Question: This is my code:
'''
extends layout
block content
h1= title
div(id="rename", class="Name", onload='name("rename", "editor")')
form(id = "filename", method ="post")
input(id="new_name", type ="text", placeholder="File Name")
input(id="Okay", type="submit", value="Okay")
div(id="editor")
|Welcome to the home pages
|This is the first Paragraph
script(src="javascripts/ace.js", type="text/javascript")
script.
var editor=ace.edit("editor")
script(src="/jvm.js", type="text/javascript")
script.
function name(id, id2){
document.getElementById(id).style.display = 'block';
document.getElementById(id2).style.display = 'none';
//document.getElementById(id3).style.display = 'none';
}
'''
When I run it on the web, my javascript function is not being called. I can't seem to figure out why, however I think it has to do with syntax. I don't think I am using the right quotations when I am calling the function.
Here is how it looks when I inspect elements on the web browser.

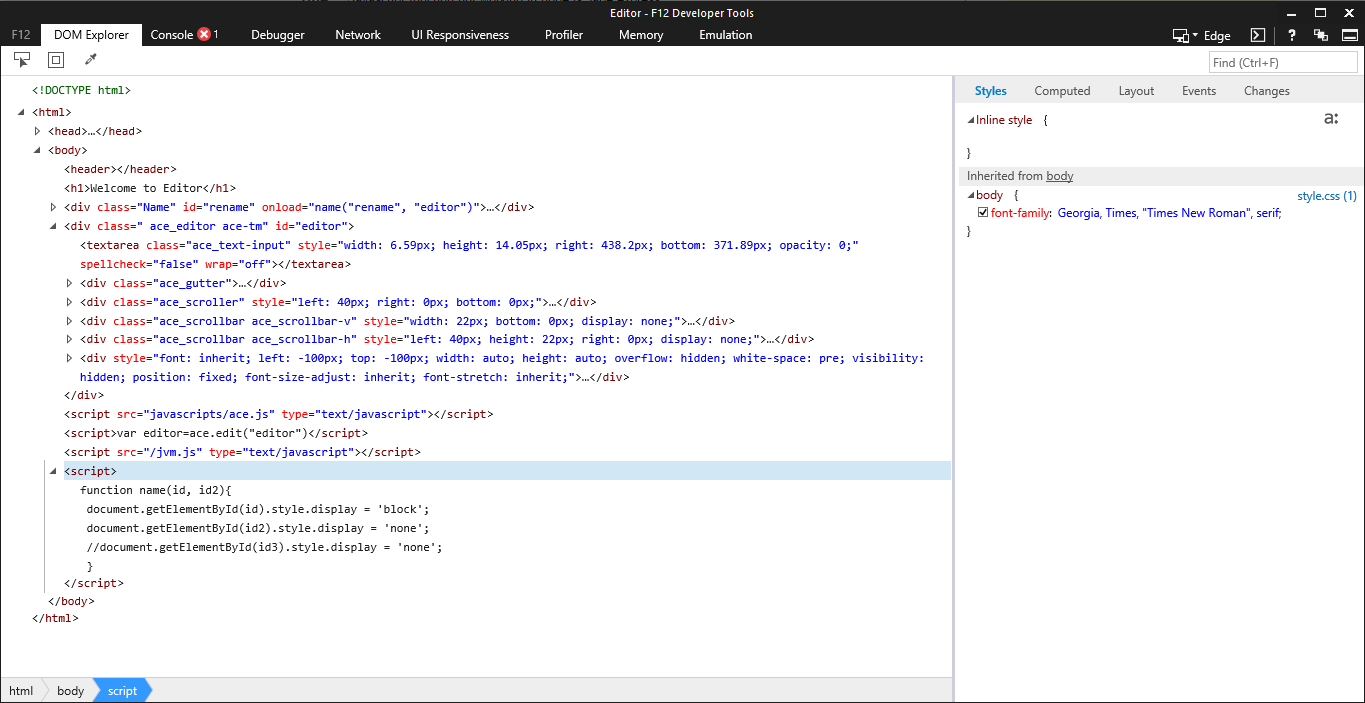
Answer: You need to set the 'onload' attribute on the '<body>', not any other tag. you could add a snippet of javascript on the page to do the same thing:
'''
window.onload = function() { name("rename", "editor"); });
'''